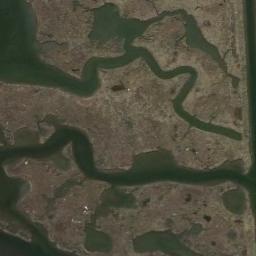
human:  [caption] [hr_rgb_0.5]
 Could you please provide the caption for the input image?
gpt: There are many different areas of water surrounded by wetlands .

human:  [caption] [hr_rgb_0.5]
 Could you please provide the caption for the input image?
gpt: The lake in a wetland is covered with patches of brown plants .

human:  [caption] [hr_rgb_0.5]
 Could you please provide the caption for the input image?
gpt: The wetland consists of bare land and water .

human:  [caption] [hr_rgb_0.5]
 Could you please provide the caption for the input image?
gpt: There are several sinuous rivers in this wetland .

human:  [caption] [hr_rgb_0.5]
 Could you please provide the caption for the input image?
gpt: There are several rivers on the wetland .